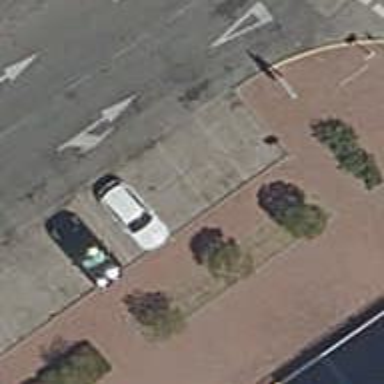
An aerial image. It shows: Parking area with surface.